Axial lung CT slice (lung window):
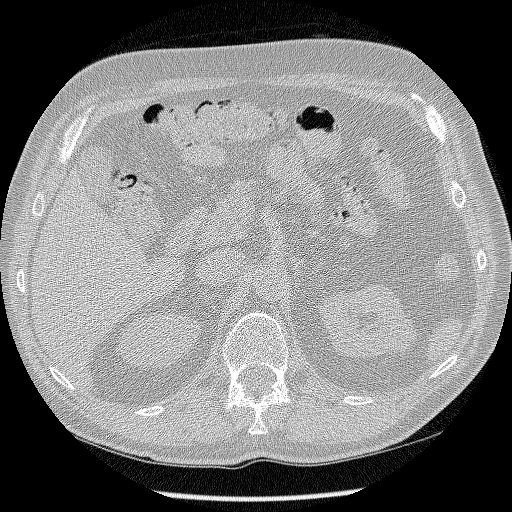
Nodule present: no